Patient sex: M
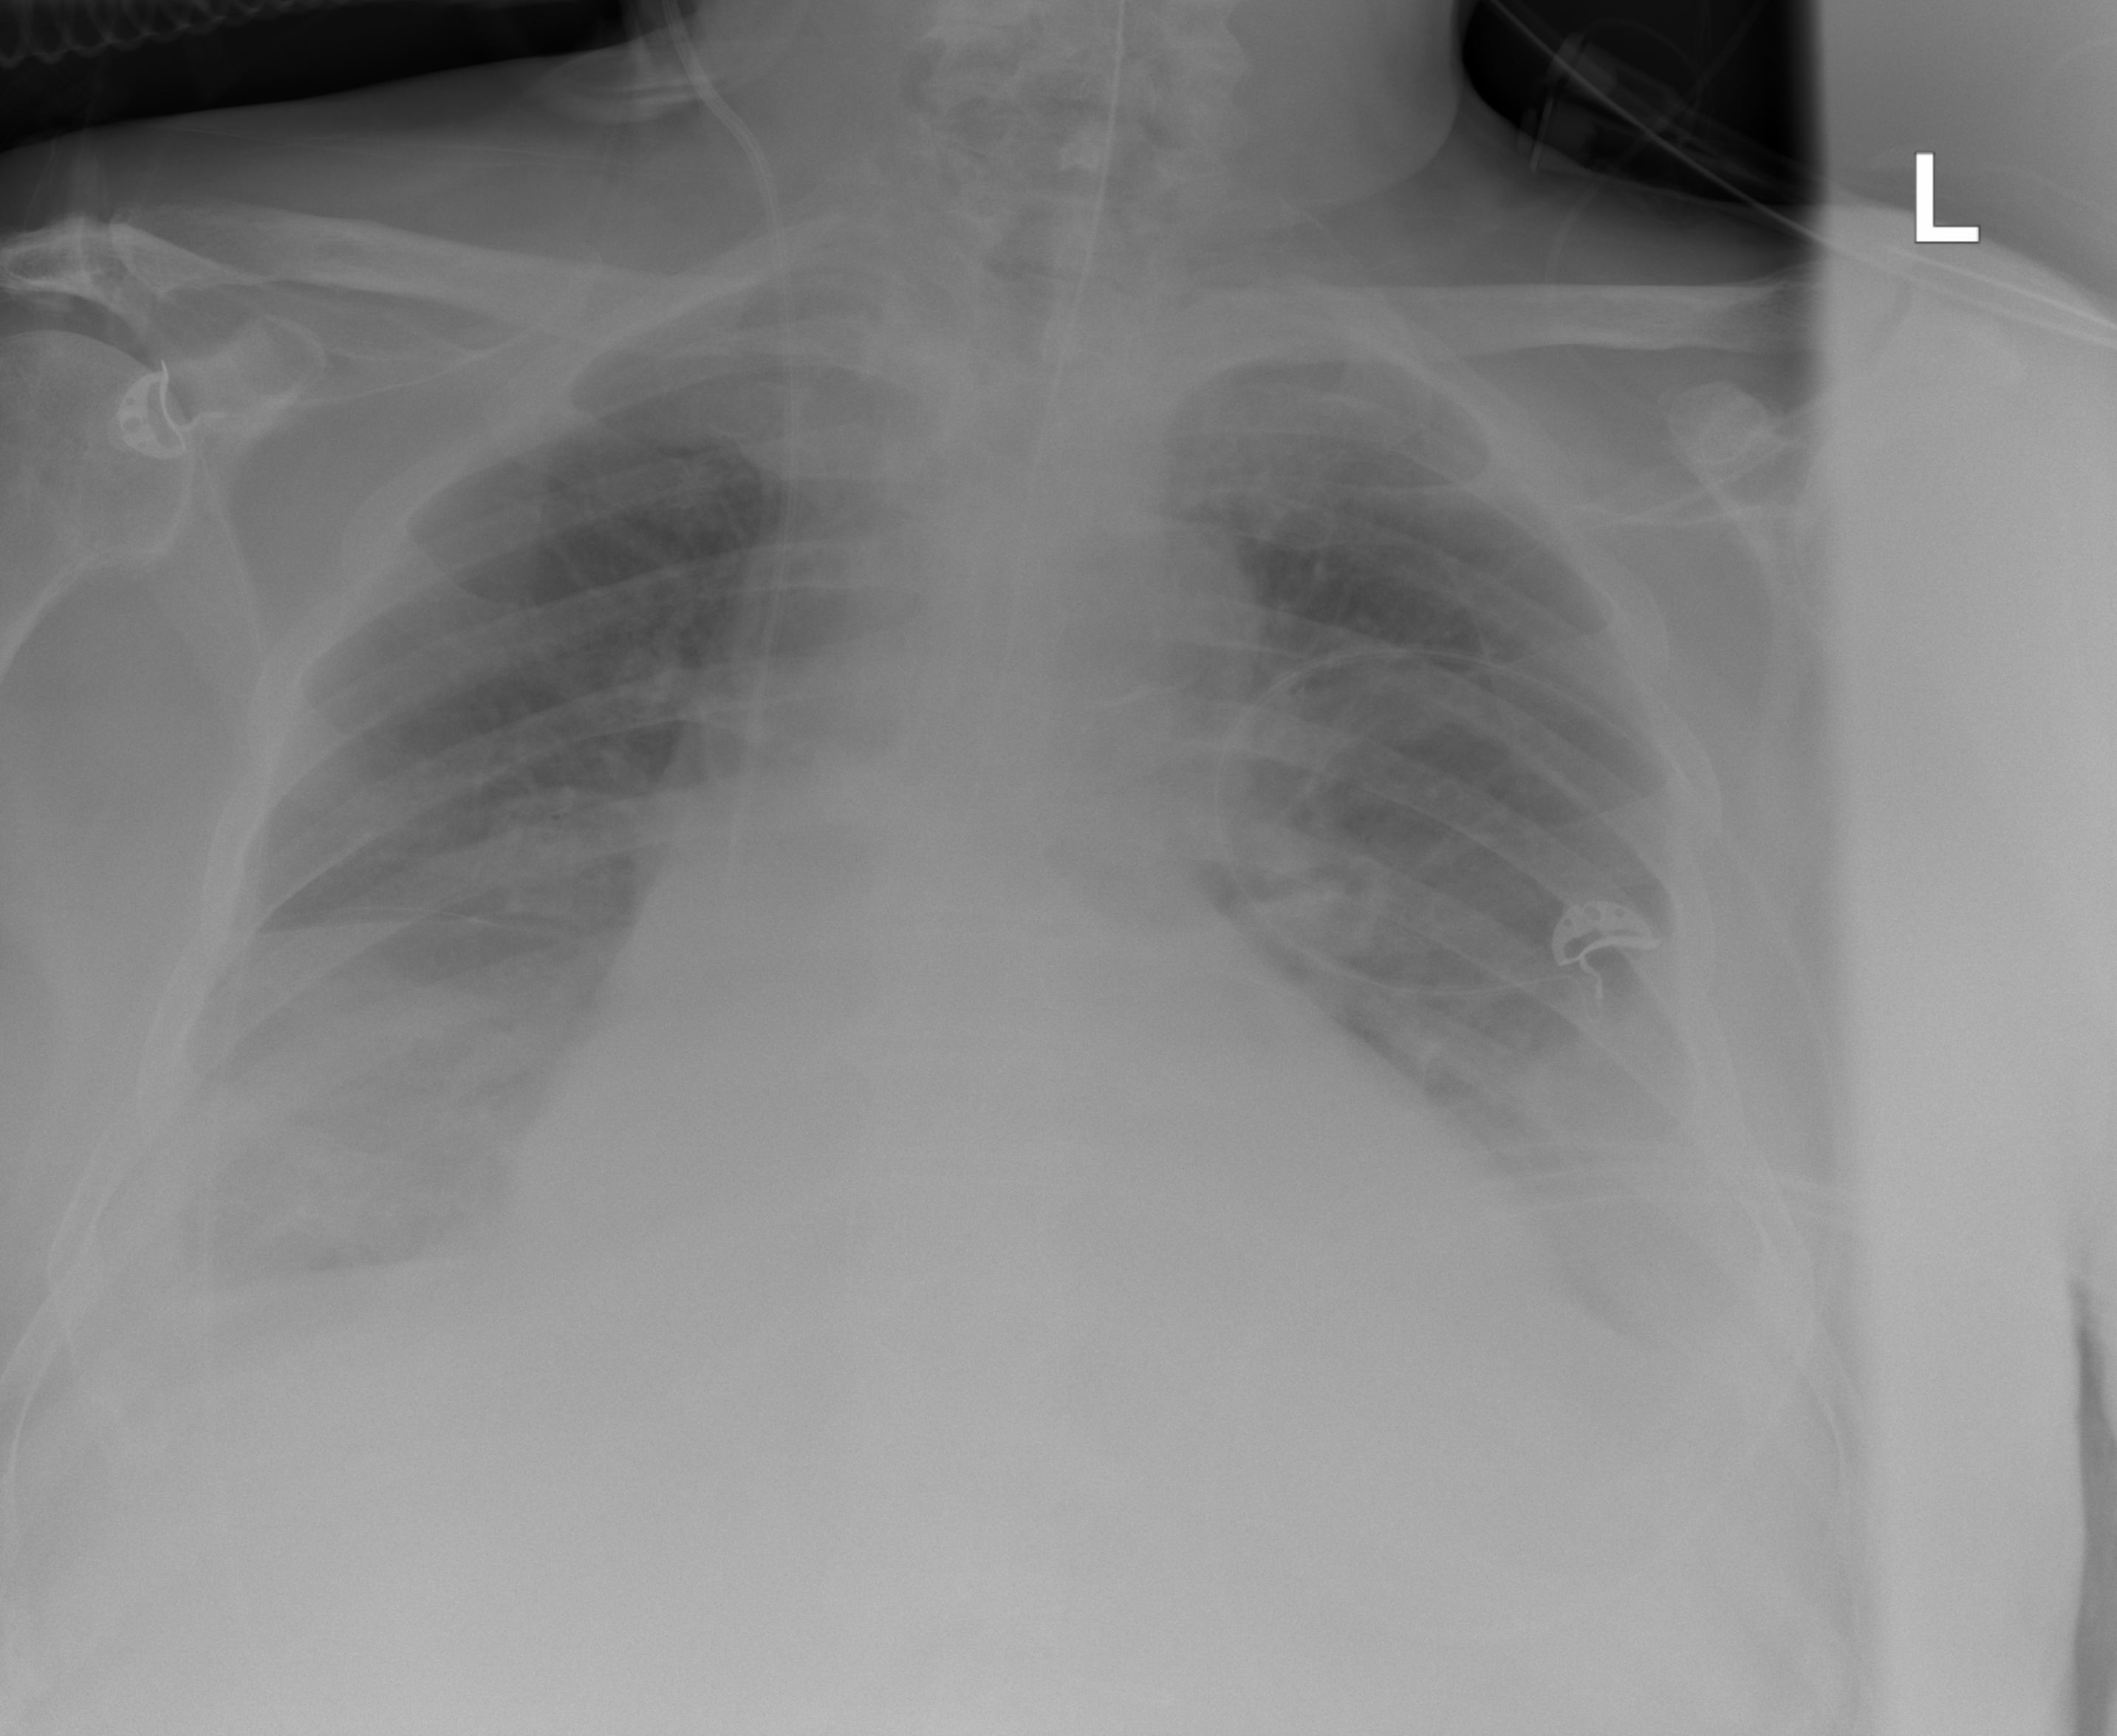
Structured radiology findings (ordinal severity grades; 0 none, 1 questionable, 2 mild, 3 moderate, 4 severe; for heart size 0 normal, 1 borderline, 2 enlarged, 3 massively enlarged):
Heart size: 2
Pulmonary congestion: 2
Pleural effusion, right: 2
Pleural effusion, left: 2
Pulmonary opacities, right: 2
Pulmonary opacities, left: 0
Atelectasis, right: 2
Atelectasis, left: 2